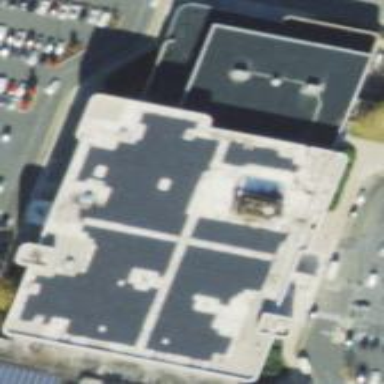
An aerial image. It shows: Mall building.